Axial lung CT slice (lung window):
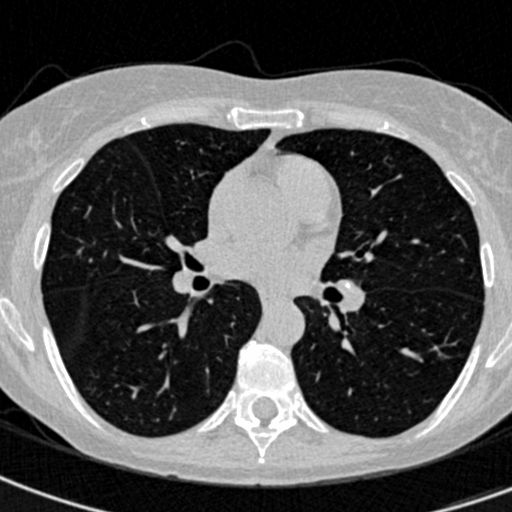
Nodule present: no